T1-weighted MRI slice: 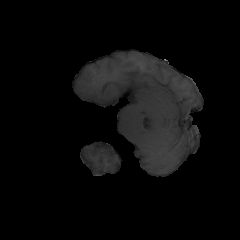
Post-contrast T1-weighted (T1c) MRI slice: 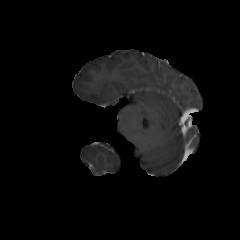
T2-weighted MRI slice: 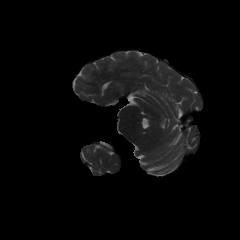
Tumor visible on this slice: no